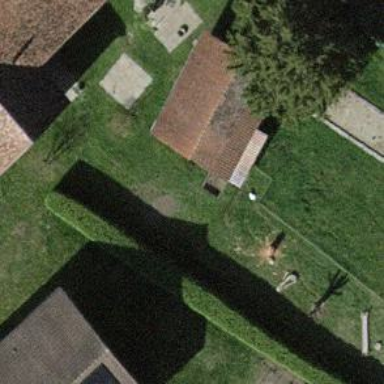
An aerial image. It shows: Shed with gabled roof.